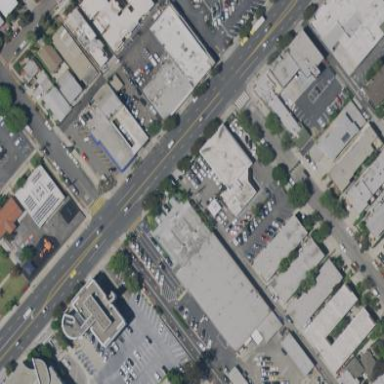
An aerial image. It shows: Commercial building.